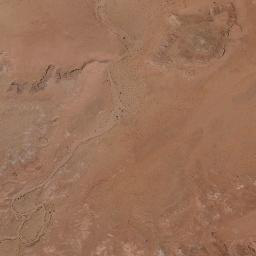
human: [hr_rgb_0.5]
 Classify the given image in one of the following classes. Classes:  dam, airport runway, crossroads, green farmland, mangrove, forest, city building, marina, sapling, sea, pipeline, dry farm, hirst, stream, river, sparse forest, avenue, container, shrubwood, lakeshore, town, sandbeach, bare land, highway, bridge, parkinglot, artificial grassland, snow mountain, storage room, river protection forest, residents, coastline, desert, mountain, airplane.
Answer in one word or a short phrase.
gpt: desert